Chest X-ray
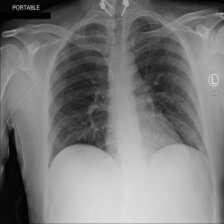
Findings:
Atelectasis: negative
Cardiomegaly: negative
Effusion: negative
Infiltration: negative
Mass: negative
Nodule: negative
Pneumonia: negative
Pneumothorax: negative
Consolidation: negative
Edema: negative
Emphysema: negative
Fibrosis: negative
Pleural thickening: negative
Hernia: negative